Question: In the second code there is a textBlock with the text "Mina ovningar"
How can I change the text color to black when the tabItem is selected?
style:
'''
<Style TargetType="{x:Type TabItem}">
<Setter Property="Template">
<Setter.Value>
<ControlTemplate TargetType="{x:Type TabItem}">
<Grid>
<Border Name="Border" Background="Transparent" BorderBrush="Transparent" BorderThickness="0" Margin="0,0,0,13" CornerRadius="5" >
<ContentPresenter x:Name="ContentSite" VerticalAlignment="Top" HorizontalAlignment="Center" ContentSource="Header" Margin="9"/>
</Border>
</Grid>
<ControlTemplate.Triggers>
<Trigger Property="IsSelected" Value="True">
<Setter Property="Foreground" Value="Black"/>
<Setter TargetName="Border" Property="Background">
<Setter.Value>
<LinearGradientBrush EndPoint="0.5,1" StartPoint="0.5,0">
<GradientStop Color="#FFF9F7FD" Offset="0.432" />
<GradientStop Color="#FFECF7FD" Offset="0.433" />
</LinearGradientBrush>
</Setter.Value>
</Setter>
<Setter TargetName="ContentSite" Property="Margin" Value="9,12,9,9" />
</Trigger>
<Trigger Property="IsSelected" Value="False">
<Setter TargetName="Border" Property="Background" Value="Transparent" />
</Trigger>
</ControlTemplate.Triggers>
</ControlTemplate>
</Setter.Value>
</Setter>
</Style>
'''
tabitem:
'''
<TabItem Background="White">
<TabItem.Header>
<StackPanel Orientation="Vertical">
<Image Height="32" Source="/Glosboken;component/Images/library bookmarked.png" />
<TextBlock Text="Mina ovningar" Margin="0,0,0,0" VerticalAlignment="Center" Foreground="White" />
</StackPanel>
</TabItem.Header>
<Grid>
<ListBox Height="216" Name="bookslist" VerticalAlignment="Top" Background="White" BorderBrush="White" Foreground="White" SelectedIndex="0" Margin="0,0,129,0" />
</Grid>
</TabItem>
'''

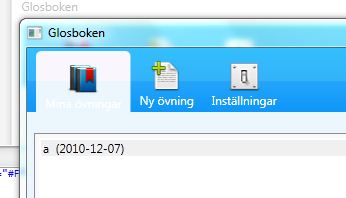
Answer: One solution is to use a separate style for this situation:
'''
<Style x:Key="TabItemText" TargetType="{x:Type TextBlock}">
<Style.Triggers>
<DataTrigger Binding="{Binding IsSelected, RelativeSource={RelativeSource AncestorType=TabItem}}" Value="True">
<Setter Property="Foreground" Value="Black"/>
</DataTrigger>
<DataTrigger Binding="{Binding IsSelected, RelativeSource={RelativeSource AncestorType=TabItem}}" Value="False">
<Setter Property="Foreground" Value="White"/>
</DataTrigger>
</Style.Triggers>
</Style>
'''
and then replace:
'''
Foreground="White"
'''
with:
'''
Style="{StaticResource TabItemText}"
'''
in the TextBlock.